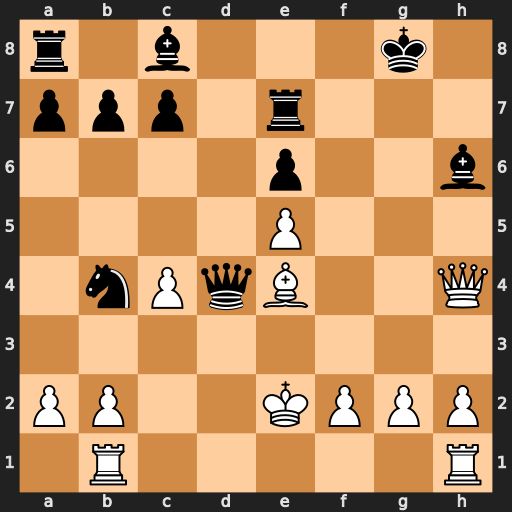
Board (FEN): r1b3k1/ppp1r3/4p2b/4P3/1nPqB2Q/8/PP2KPPP/1R5R
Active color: w
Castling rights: -
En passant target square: -
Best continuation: Bh7+ Rxh7 Qxd4